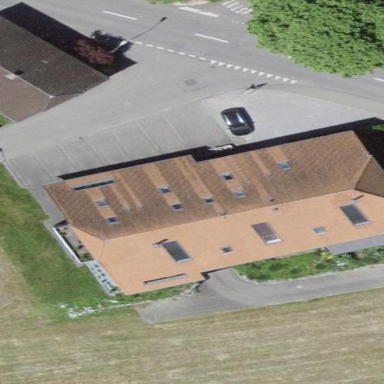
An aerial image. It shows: Building with half-hipped roof made of roof tiles.